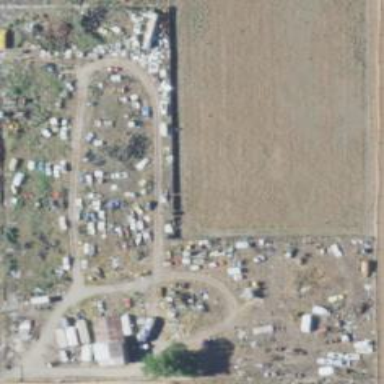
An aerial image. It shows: Scrap yard situated in industrial area.